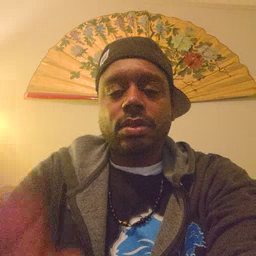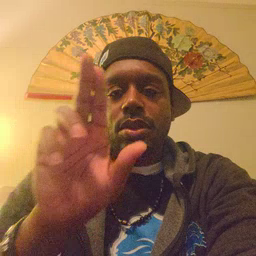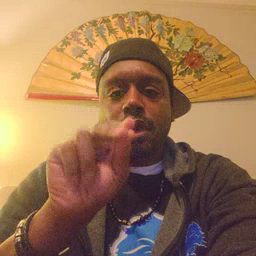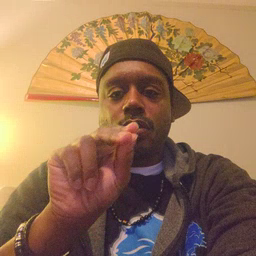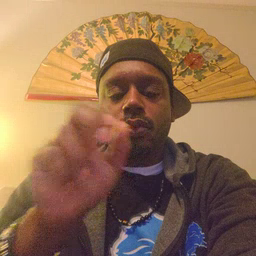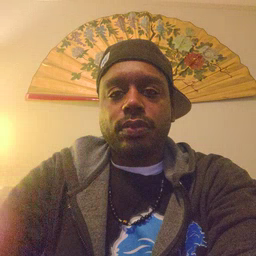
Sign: no